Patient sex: M
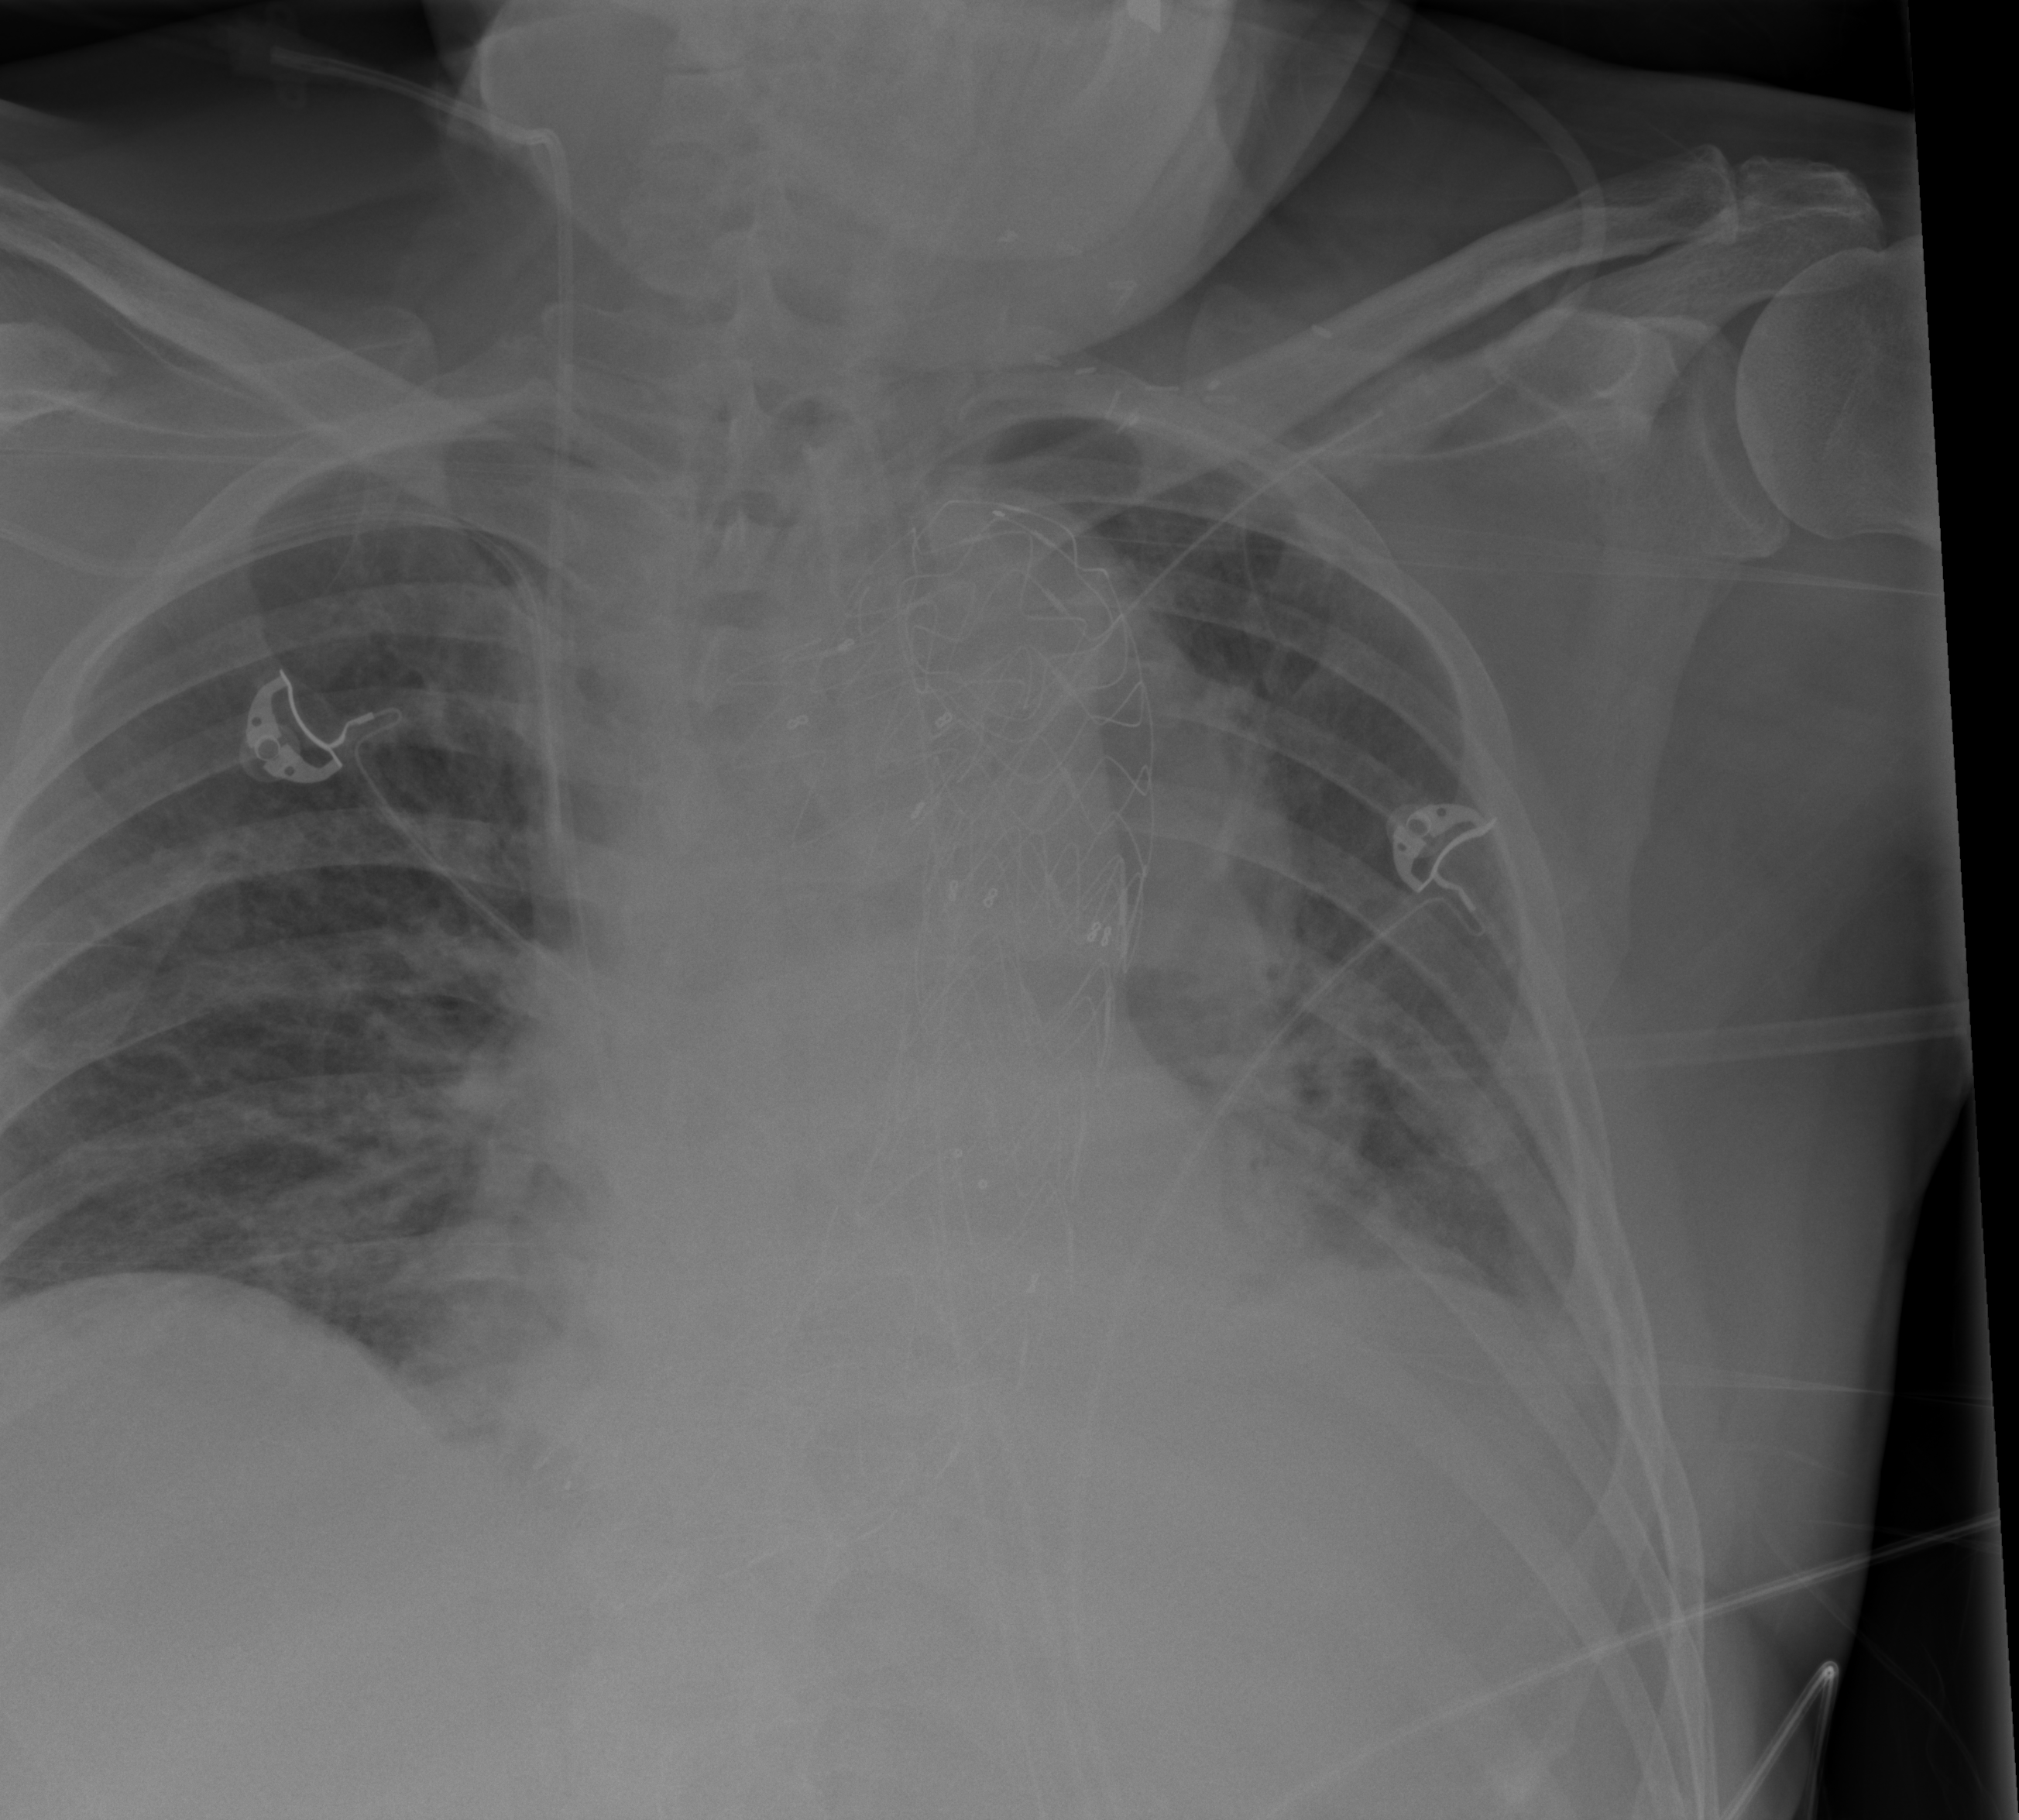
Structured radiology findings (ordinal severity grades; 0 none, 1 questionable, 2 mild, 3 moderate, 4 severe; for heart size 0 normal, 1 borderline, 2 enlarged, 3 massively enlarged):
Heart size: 2
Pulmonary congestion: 2
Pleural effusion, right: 0
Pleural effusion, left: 2
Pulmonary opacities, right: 2
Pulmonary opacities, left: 2
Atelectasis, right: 2
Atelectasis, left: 3